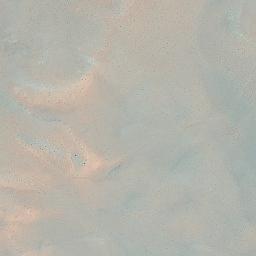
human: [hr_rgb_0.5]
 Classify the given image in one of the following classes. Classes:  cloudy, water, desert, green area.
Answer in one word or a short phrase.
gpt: desert